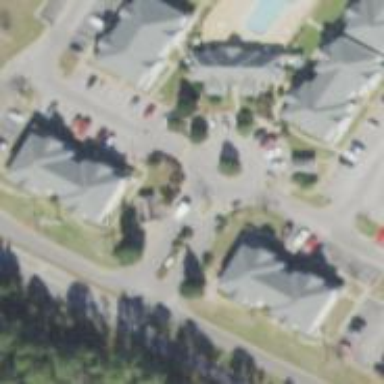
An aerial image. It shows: Residential road.